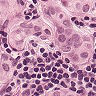
Metastatic tissue present: yes